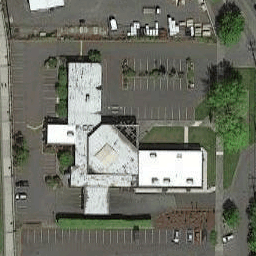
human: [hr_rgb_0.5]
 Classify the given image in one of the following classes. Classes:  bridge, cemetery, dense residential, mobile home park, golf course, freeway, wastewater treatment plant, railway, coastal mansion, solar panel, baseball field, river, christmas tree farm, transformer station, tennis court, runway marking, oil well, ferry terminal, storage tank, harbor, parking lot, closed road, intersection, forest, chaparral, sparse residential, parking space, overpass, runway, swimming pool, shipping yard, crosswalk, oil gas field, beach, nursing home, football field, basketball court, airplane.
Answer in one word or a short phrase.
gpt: nursing home